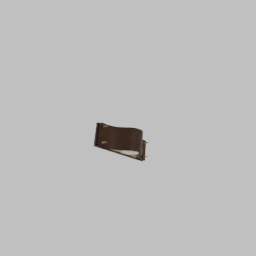
Label: electronics